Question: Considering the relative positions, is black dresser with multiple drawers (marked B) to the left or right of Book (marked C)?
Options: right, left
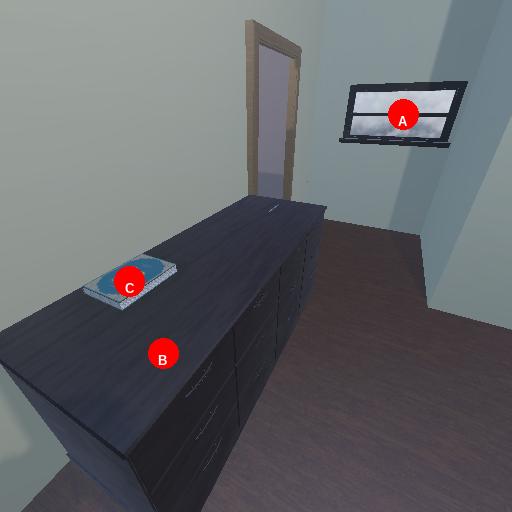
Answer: right